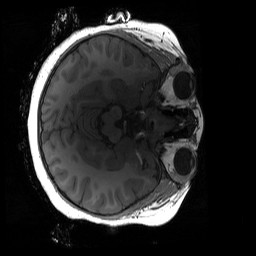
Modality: T1w
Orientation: axial
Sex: female
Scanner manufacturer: siemens
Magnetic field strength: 3 T
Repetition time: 1.9 s
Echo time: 0.00243 s